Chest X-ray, PA view. Patient: 35 years old, sex F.
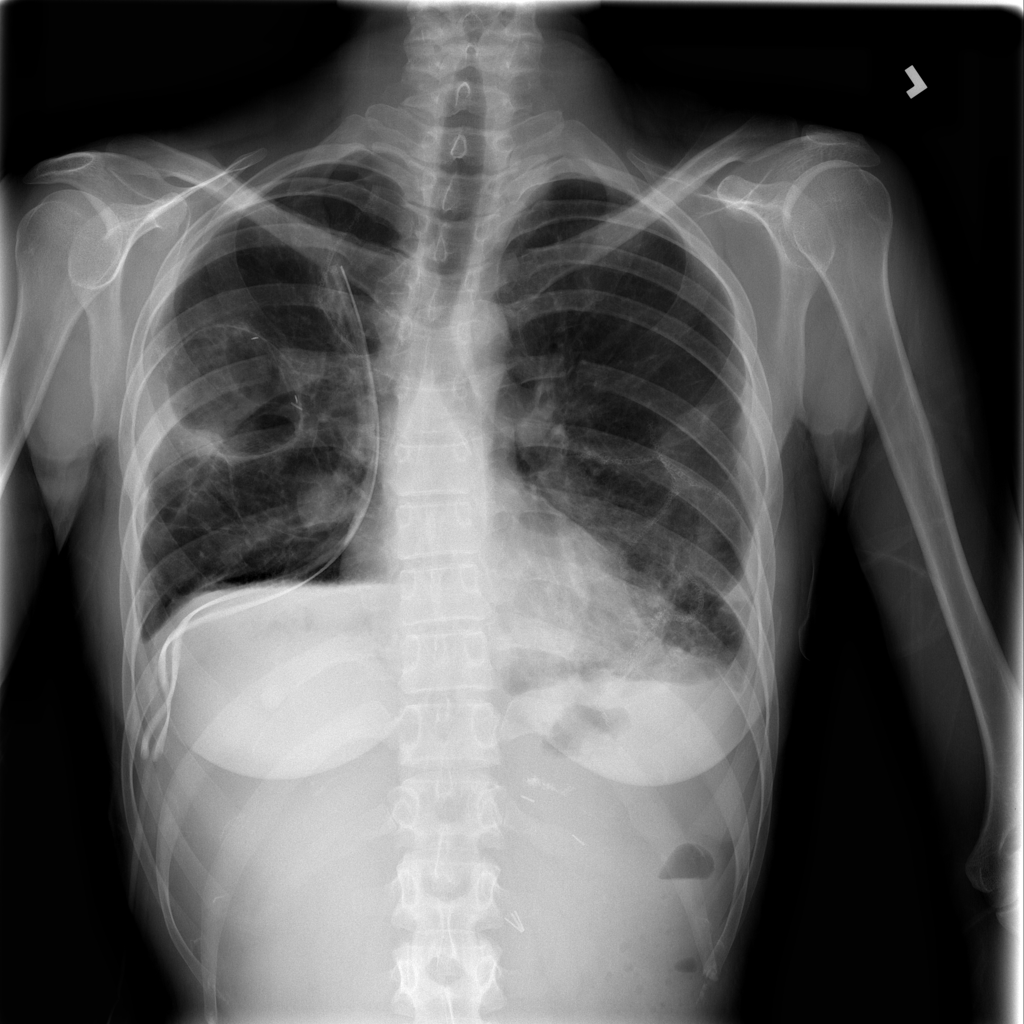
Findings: Nodule, Pneumothorax